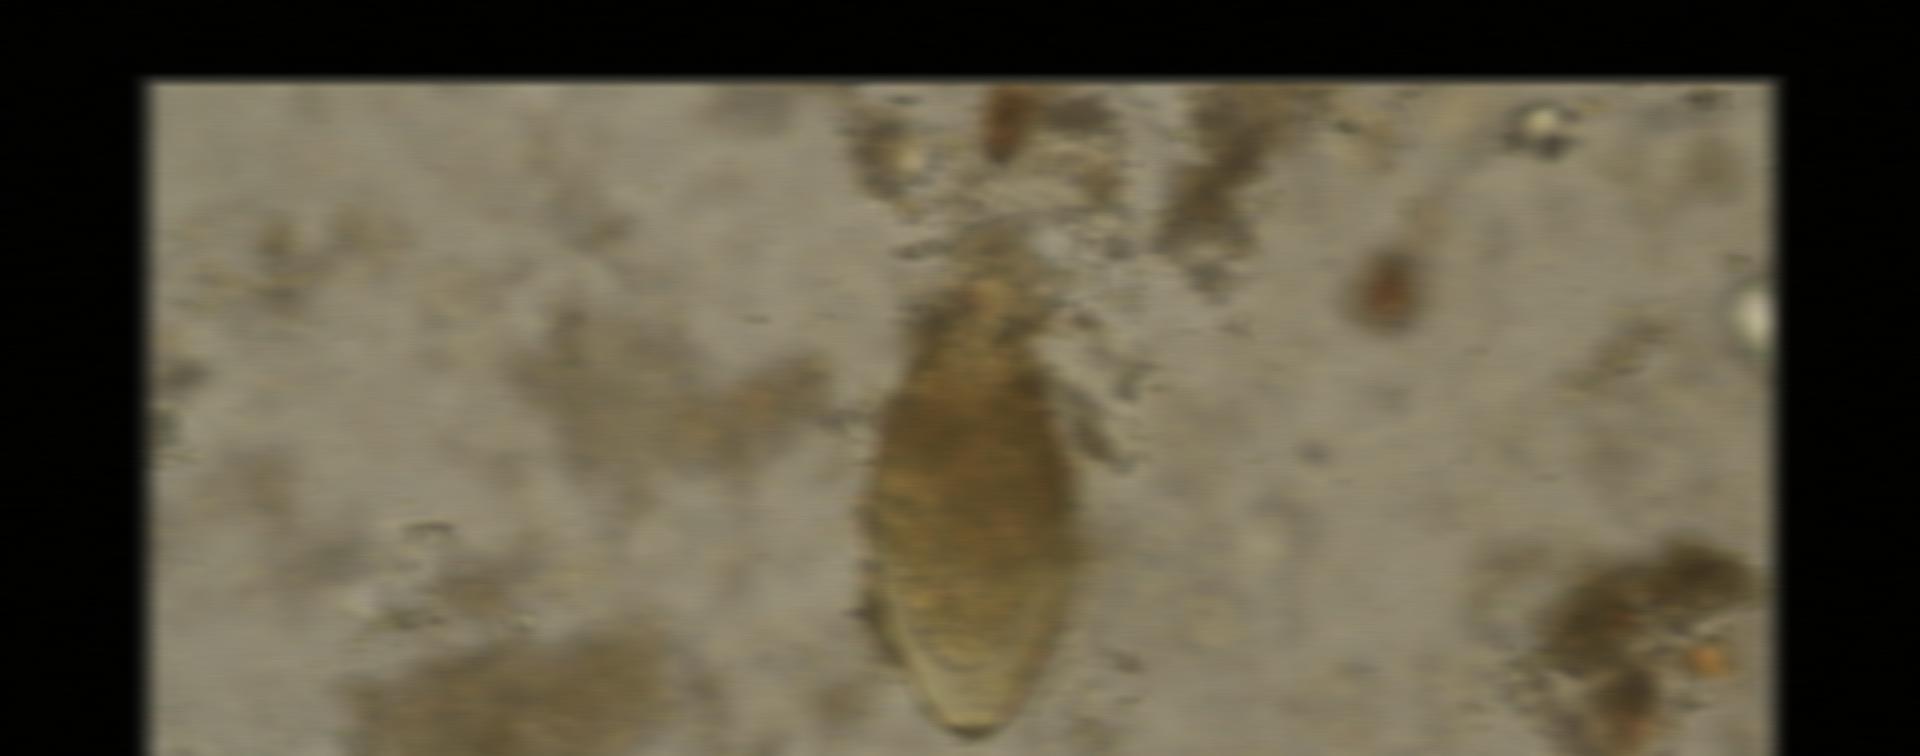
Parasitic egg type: Fasciolopsis buski